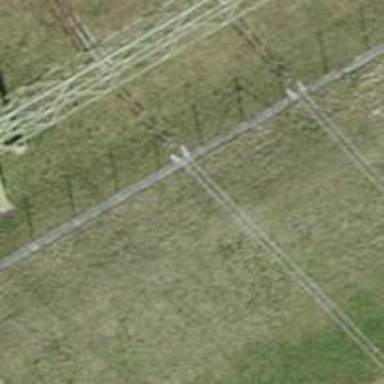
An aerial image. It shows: Power line is depicted.